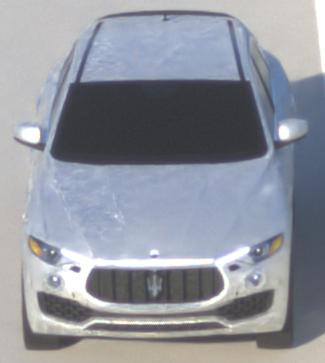
Make: Maserati
Model: Levante GT Hybrid
Detailed model: Levante
Model produced from: 2021/07
Model produced until: 2022/10
Doors: 4
Color: white
Road condition: dry road
Daytime: sunrise or sunset
Contrast: medium contrast